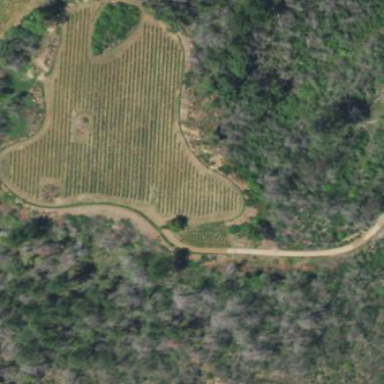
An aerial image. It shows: Vineyard with wine grapes as the crop.